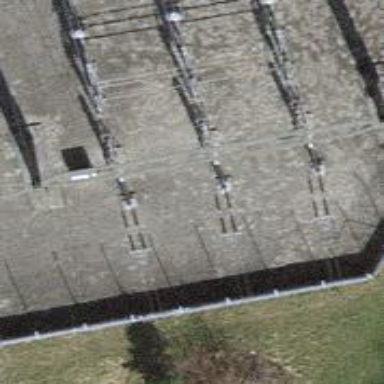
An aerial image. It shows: Insulator used in power equipment.